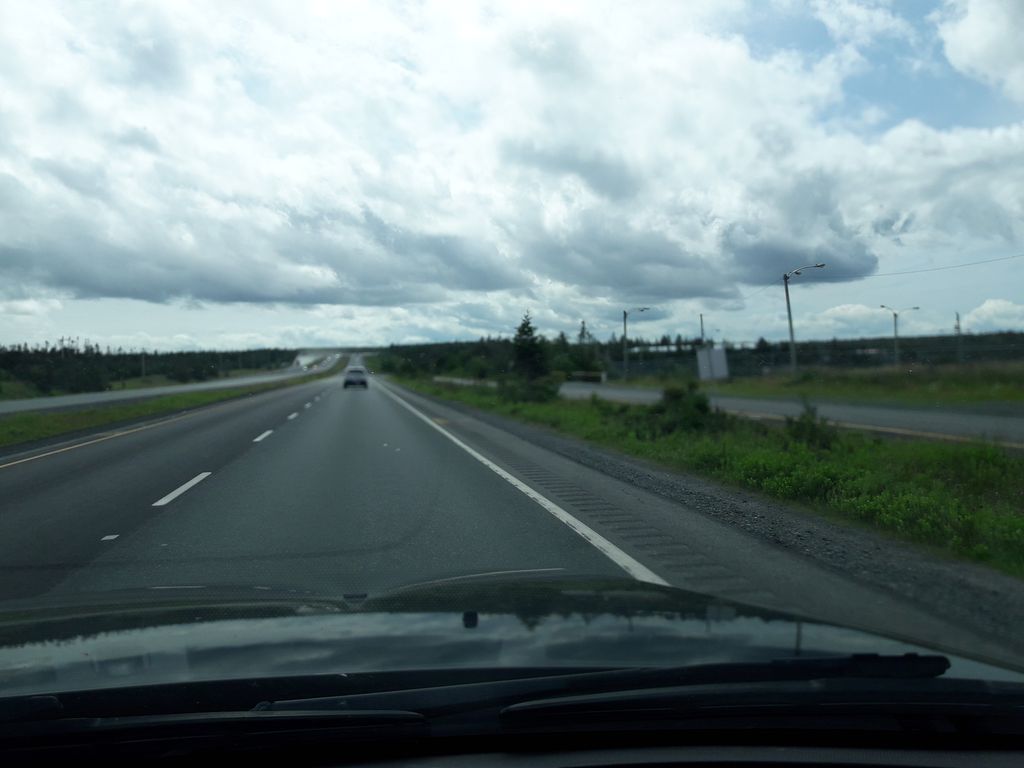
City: st_johns